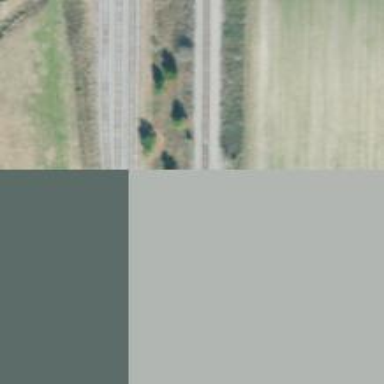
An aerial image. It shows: Railway signal.